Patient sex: M
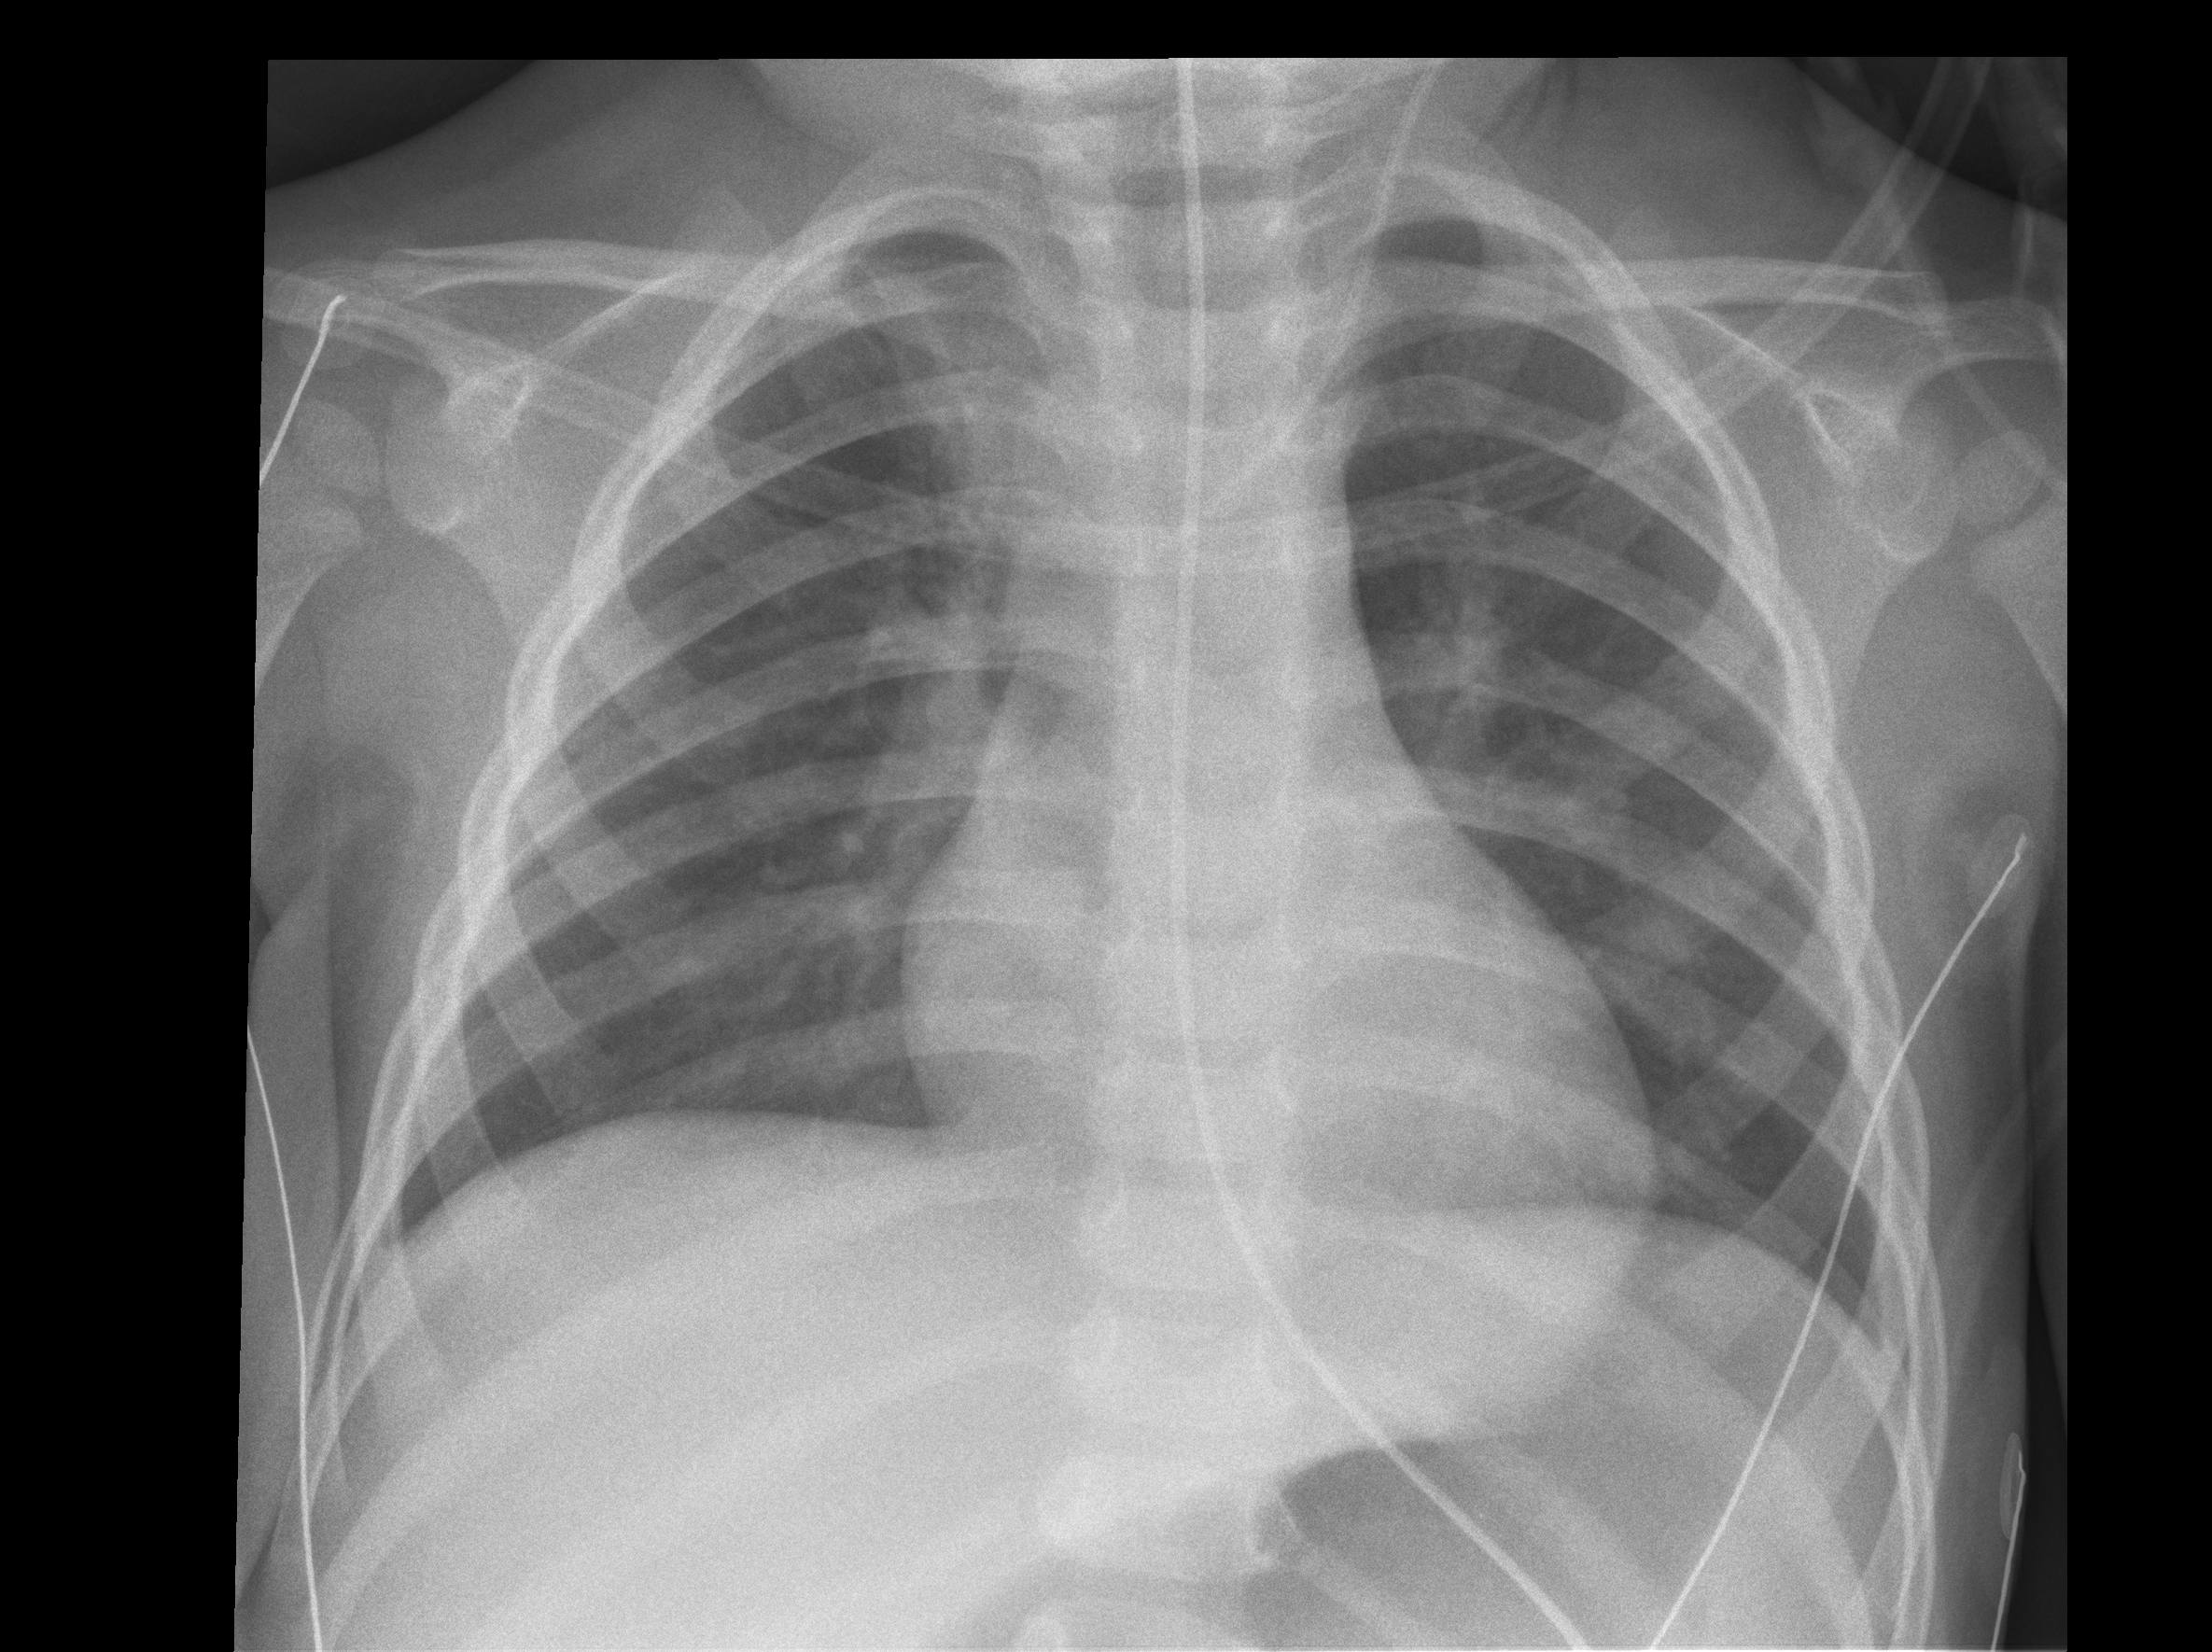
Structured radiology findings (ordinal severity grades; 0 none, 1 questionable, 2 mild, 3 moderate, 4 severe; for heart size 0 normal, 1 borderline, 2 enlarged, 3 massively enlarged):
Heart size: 0
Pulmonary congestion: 0
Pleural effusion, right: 0
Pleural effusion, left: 0
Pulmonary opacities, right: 0
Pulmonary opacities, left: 0
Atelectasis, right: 2
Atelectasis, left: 0